Question: I'm trying to add 'ASPxGridView' to page and bind it to 'ObjectDataSource' programmatically.
here is my code:
'''
protected void Page_Init(object sender, EventArgs e)
{
ObjectDataSource odsGroup = new ObjectDataSource();
var gridLookup = new ASPxGridView();
odsGroup.ID = "odsGroups";
odsGroup.SelectMethod = "GetAllElements";
odsGroup.TypeName = "Ifa.BusinessLayer.BLLClasses.GroupBll";
odsGroup.OldValuesParameterFormatString = "original_{0}";
gridLookup.ViewStateMode = ViewStateMode.Disabled;
gridLookup.ID = "groupsLookup";
gridLookup.AutoGenerateColumns = true;
gridLookup.DataSource = odsGroup;
gridLookup.KeyFieldName = "Id";
gridLookup.DataBind();
pnl1.Controls.Add(gridLookup);
}
'''
This code works fine when i use 'GridView' instead of 'ASPxGridView', but as I said it does not work with 'ASPxGridView' and throws 'System.Runtime.Serialization.SerializationException'
exception:

any solutions?
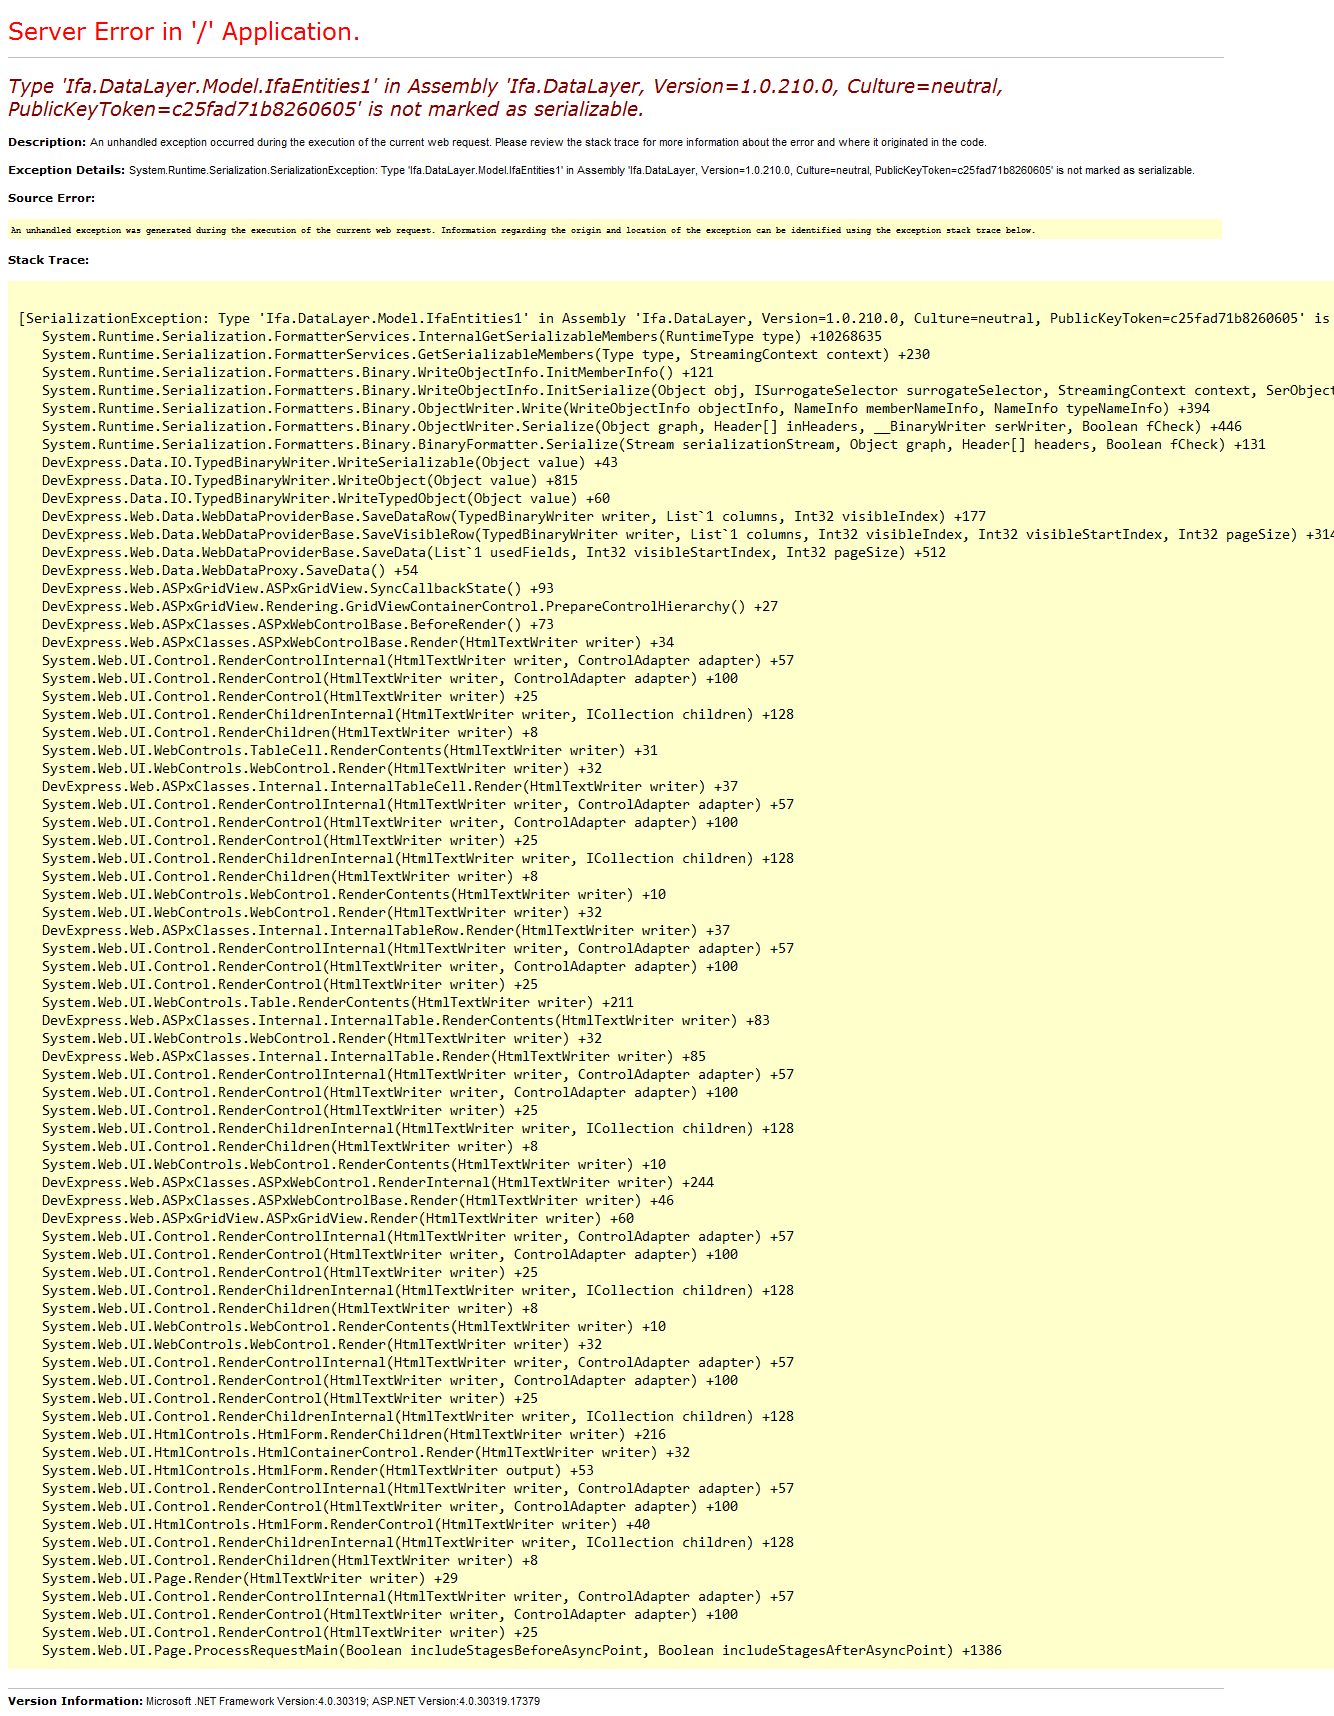
Answer: Another solution:
'''
gridLookup.Columns.Add(new GridViewDataColumn("Name"));
gridLookup.AutoGenerateColumns = false;
'''